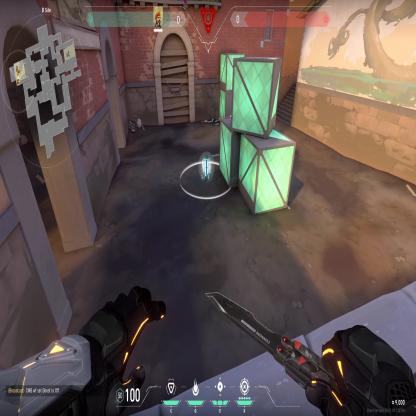
Label: planted spike